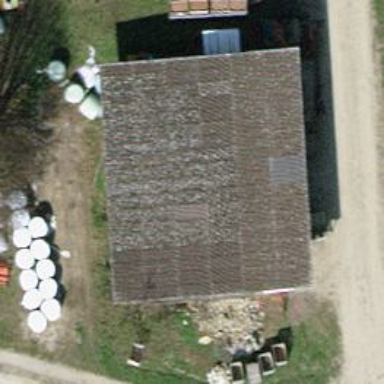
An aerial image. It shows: Shed building.